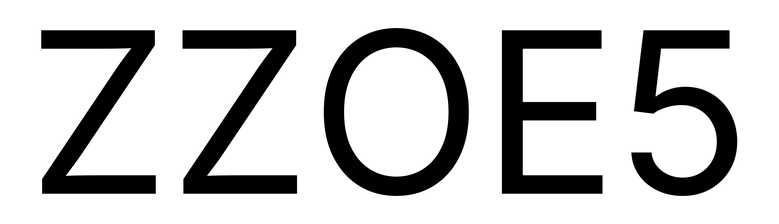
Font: Inter_Regular